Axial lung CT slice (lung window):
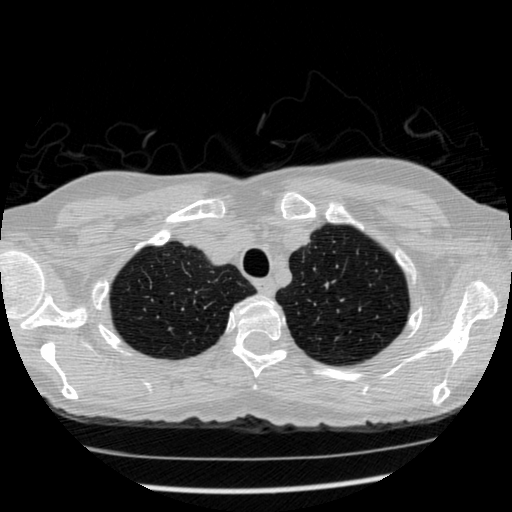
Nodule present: no